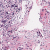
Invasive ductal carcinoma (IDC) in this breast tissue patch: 0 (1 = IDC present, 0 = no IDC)